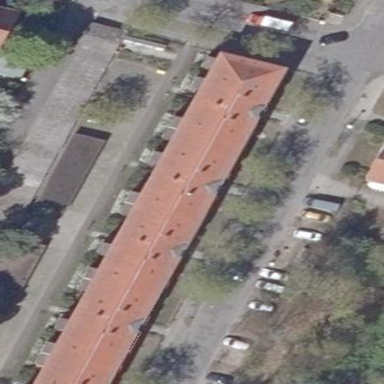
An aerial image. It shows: Hipped-roof apartment building with red roof tiles.